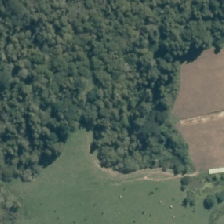
Land cover: broadleaved_indigenous_hardwood